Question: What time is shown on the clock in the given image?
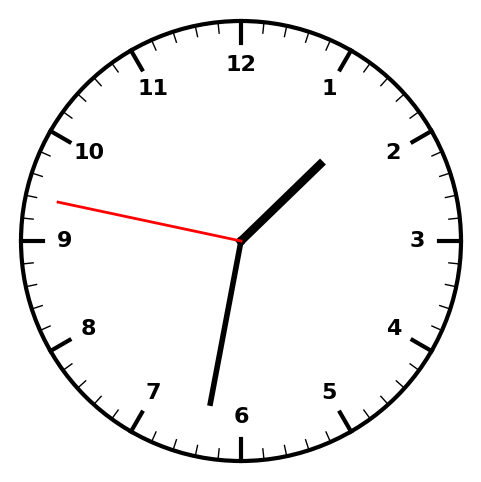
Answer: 01:31:47